Interaction volume radius: 10 \u00c5
Interaction volume height: 10 \u00c5
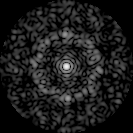
Disorder parameter: 0.8303